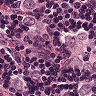
Metastatic tissue present: yes